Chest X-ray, PA view. Patient: 68 years old, sex F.
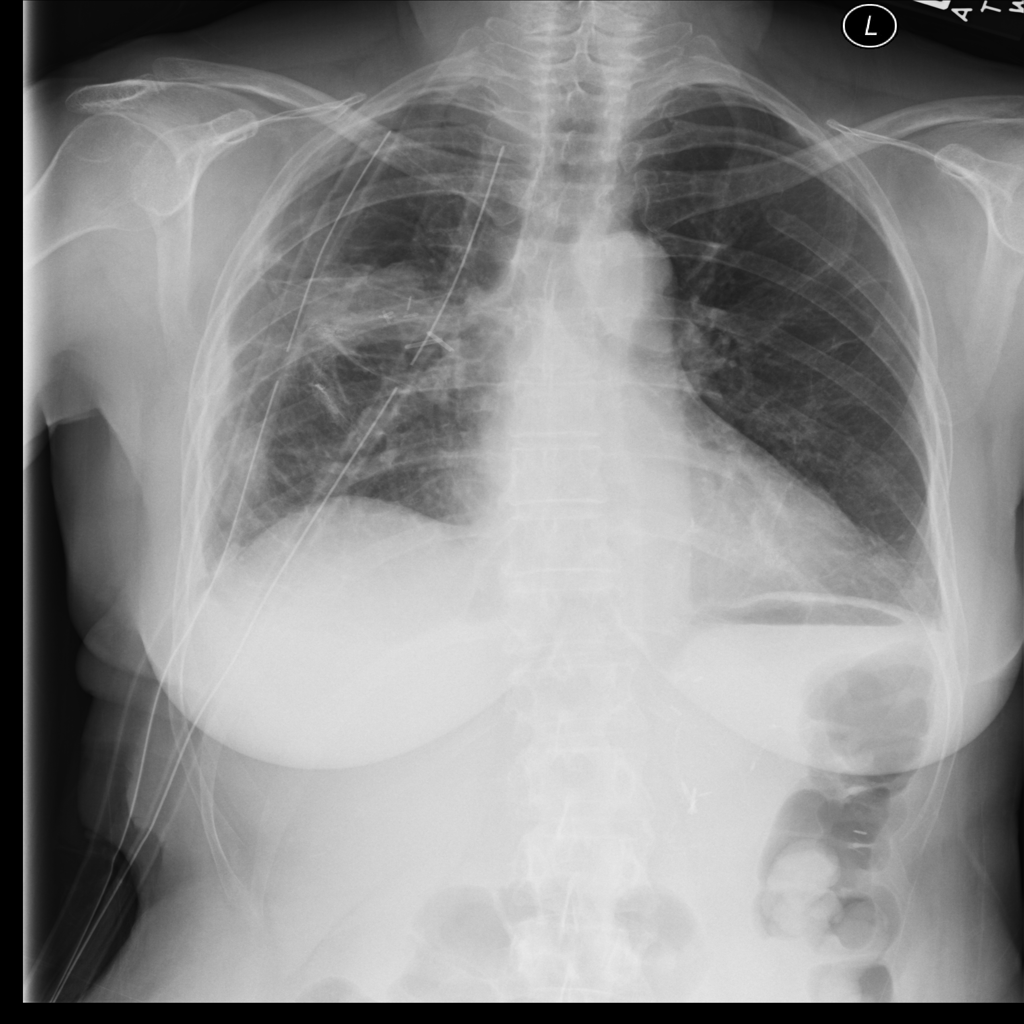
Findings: Effusion, Nodule, Pneumothorax